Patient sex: F
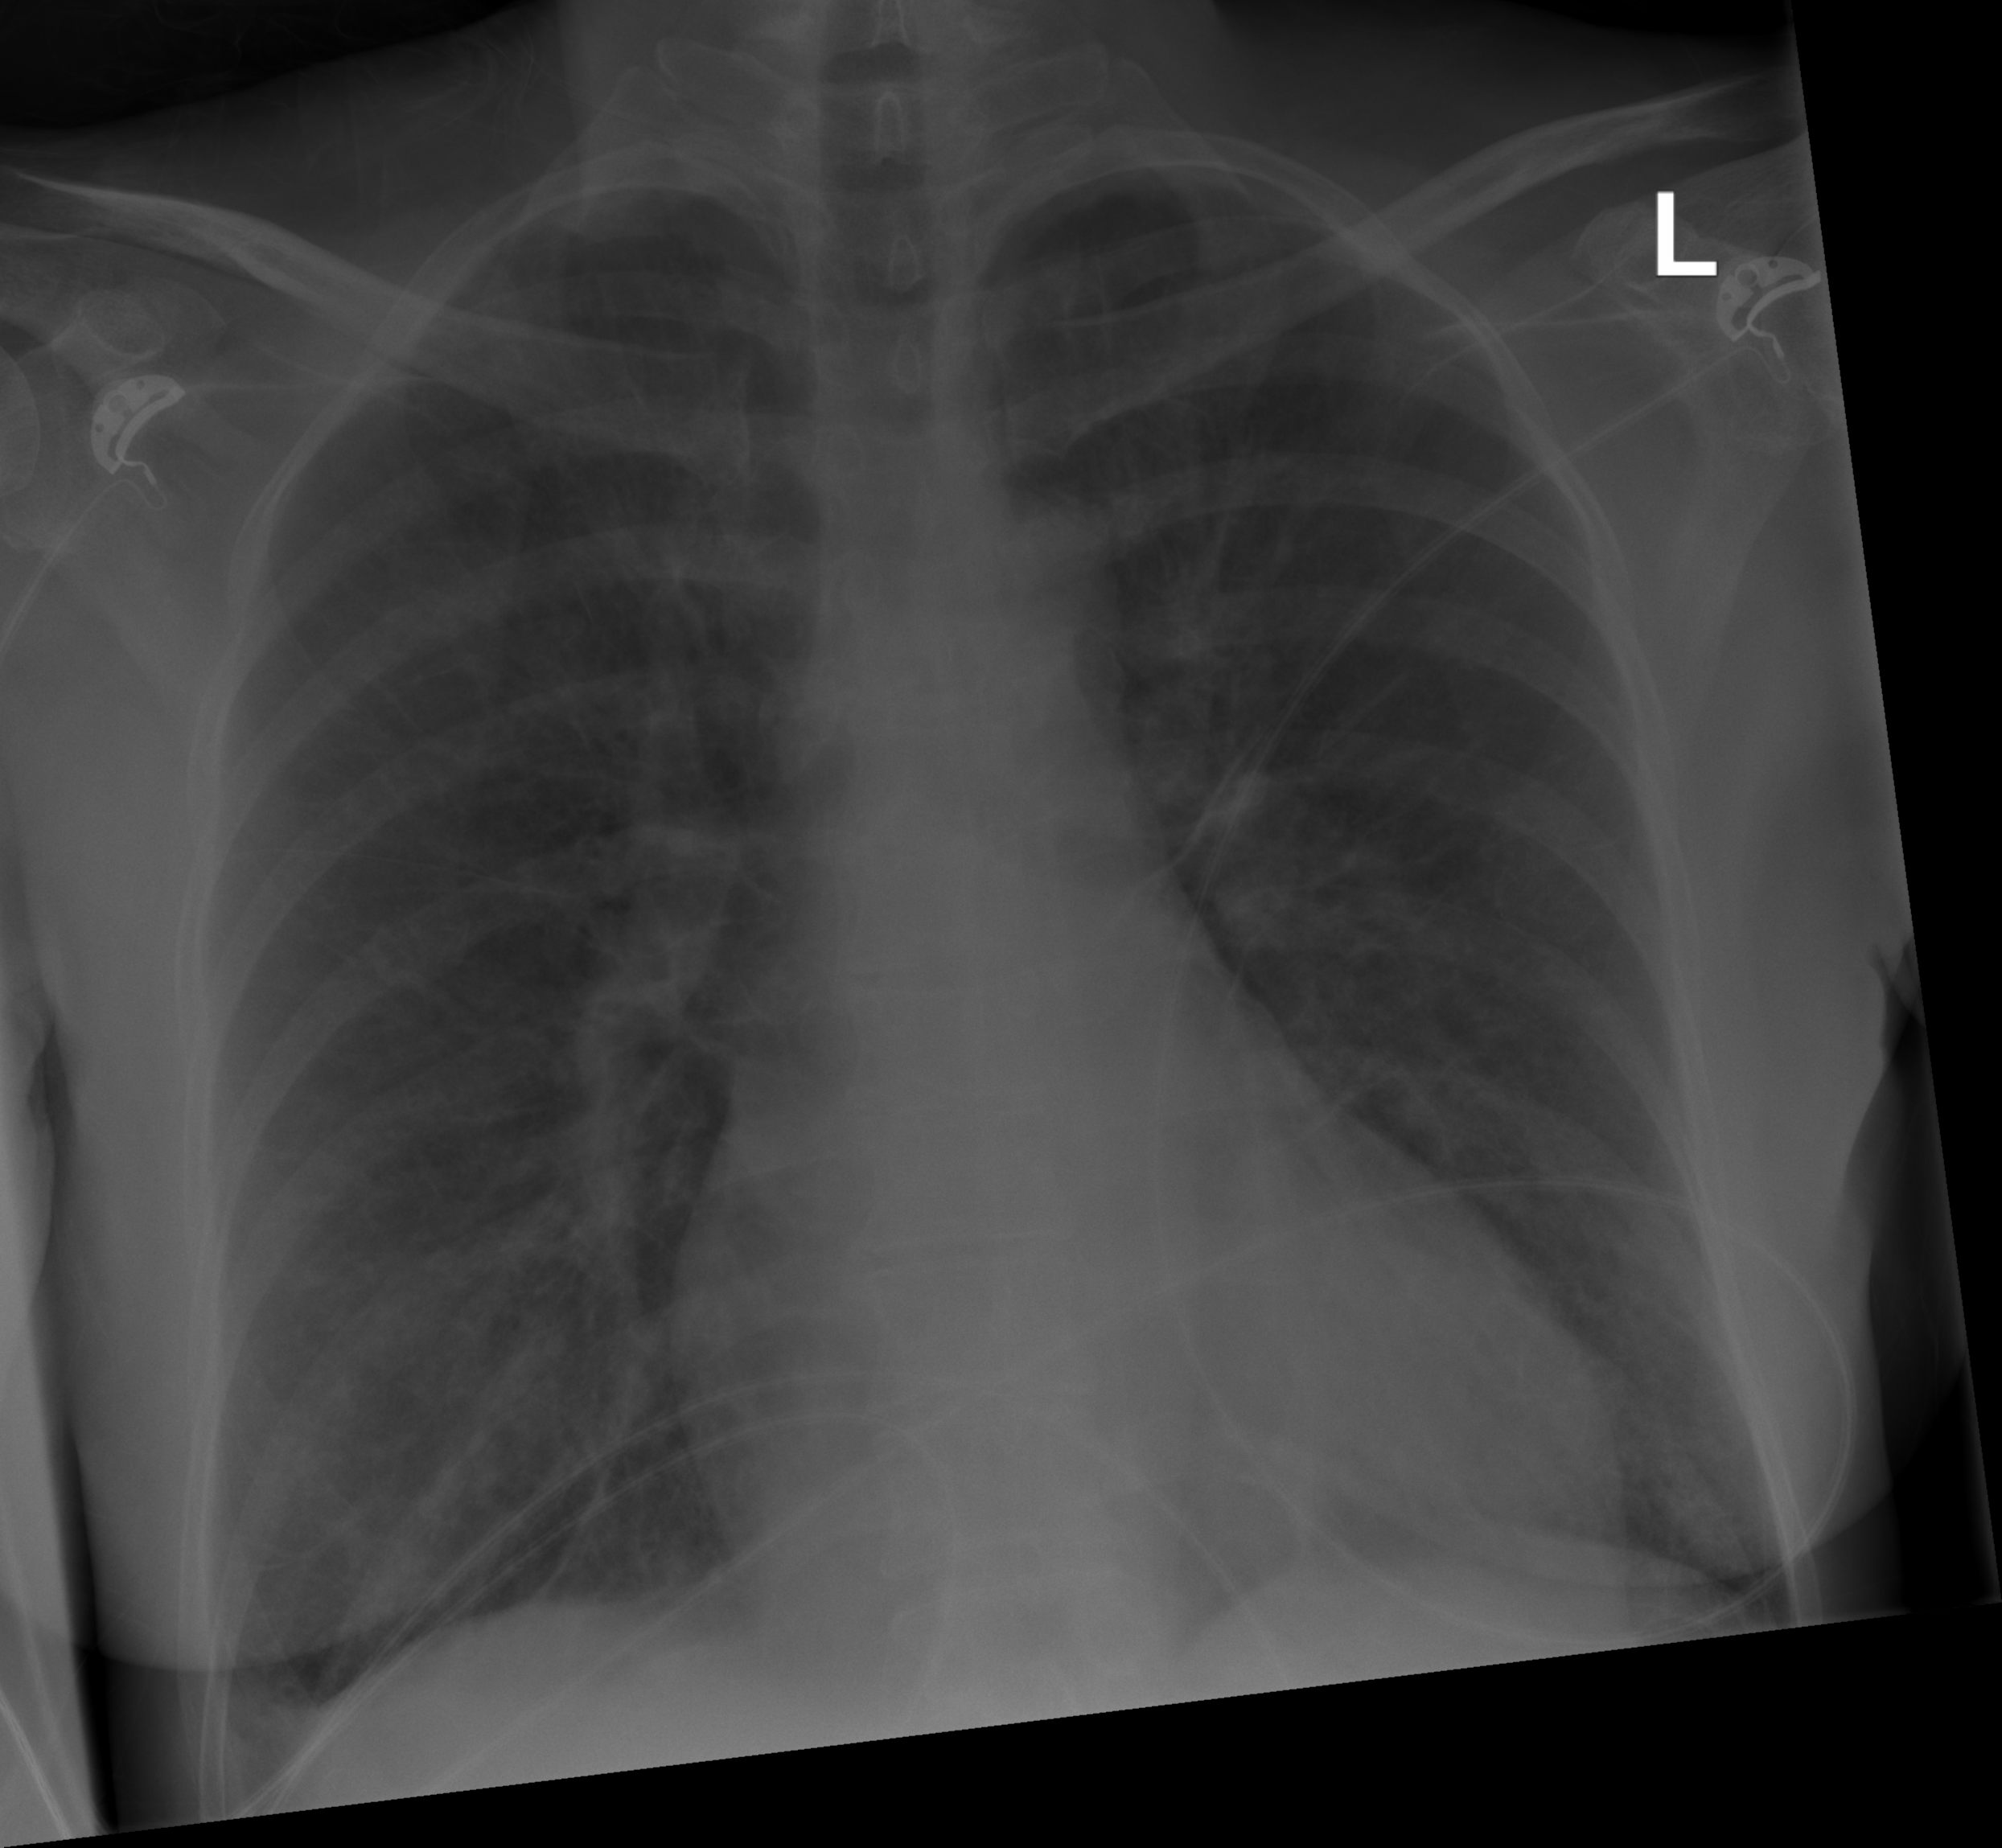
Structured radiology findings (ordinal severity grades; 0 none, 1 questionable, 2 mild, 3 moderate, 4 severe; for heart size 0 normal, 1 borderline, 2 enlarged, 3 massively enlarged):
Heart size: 1
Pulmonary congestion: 3
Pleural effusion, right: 0
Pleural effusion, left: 0
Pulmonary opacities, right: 0
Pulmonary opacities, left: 0
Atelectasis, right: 0
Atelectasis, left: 0